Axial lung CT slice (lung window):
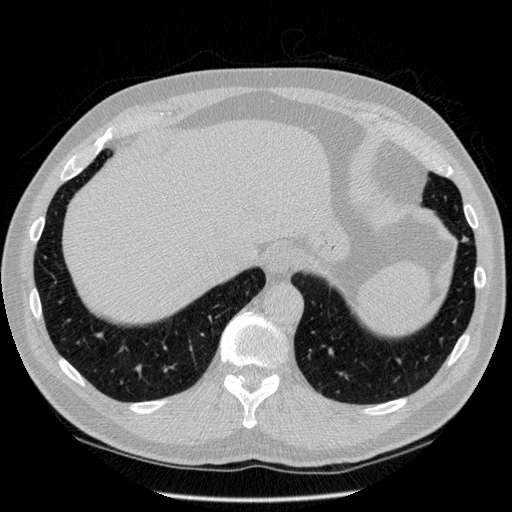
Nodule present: no